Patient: sex M, age 64
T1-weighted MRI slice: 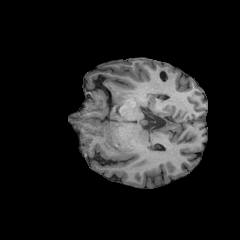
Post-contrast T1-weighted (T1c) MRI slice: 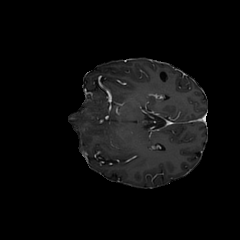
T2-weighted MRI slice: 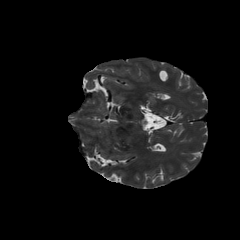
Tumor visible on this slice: no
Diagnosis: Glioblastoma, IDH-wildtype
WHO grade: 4